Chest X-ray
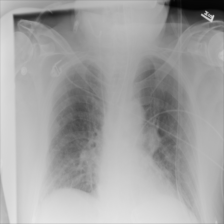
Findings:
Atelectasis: negative
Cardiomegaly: negative
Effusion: negative
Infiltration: negative
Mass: negative
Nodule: negative
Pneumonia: negative
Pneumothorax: negative
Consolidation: negative
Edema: negative
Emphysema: negative
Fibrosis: negative
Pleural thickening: negative
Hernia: negative